Field crop: tomato
Growth stage: 1
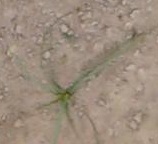
Species: cyperus